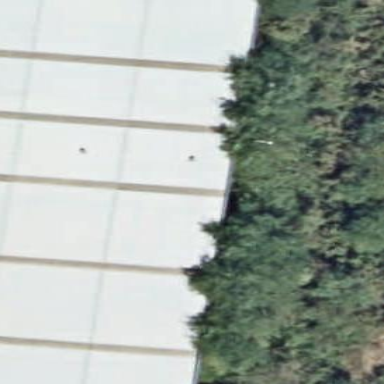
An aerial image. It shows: Warehouse building.